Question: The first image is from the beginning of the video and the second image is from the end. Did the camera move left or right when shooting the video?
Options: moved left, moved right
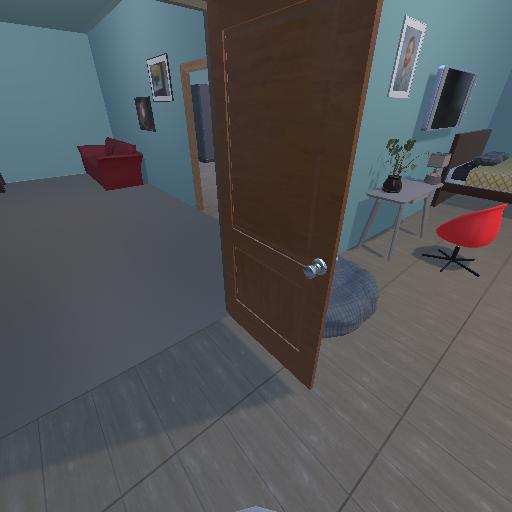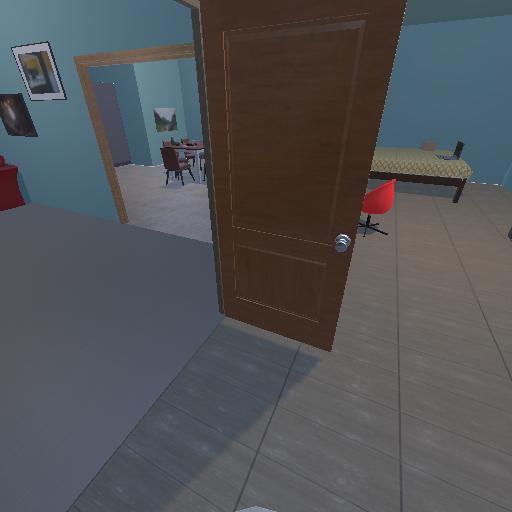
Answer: moved left